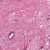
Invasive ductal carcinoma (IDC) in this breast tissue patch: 0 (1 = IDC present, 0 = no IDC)